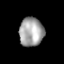
Tissue: lung
Cell type: Epithelial cells
Senescence score: 0.2324
Nuclear area (px): 687
Mean DAPI intensity: 163.62